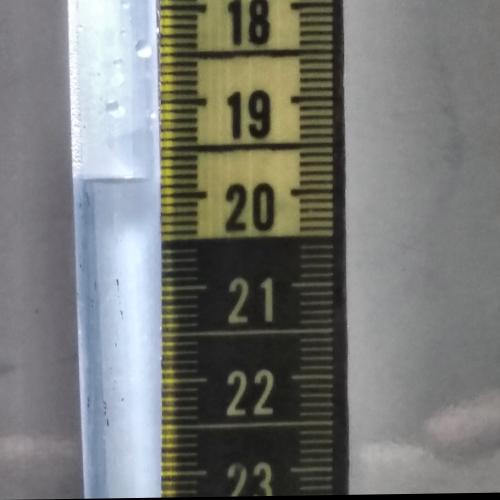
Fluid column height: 19.8 cm